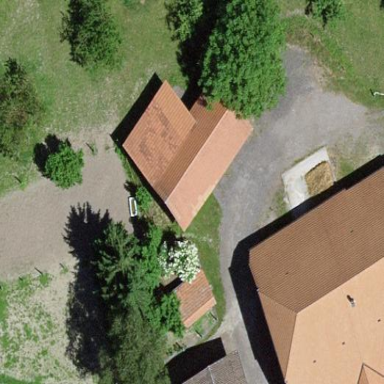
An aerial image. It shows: Barn.